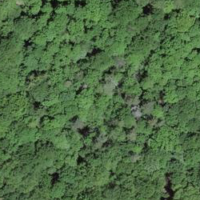
EUNIS habitat code: 41
Species observed at this site:
Cardamine heptaphylla